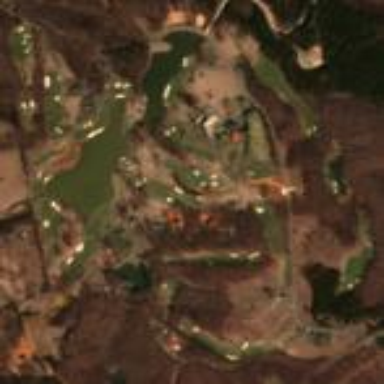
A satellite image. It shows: Golf course.